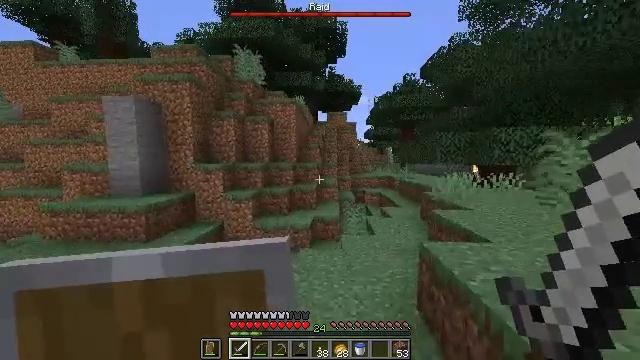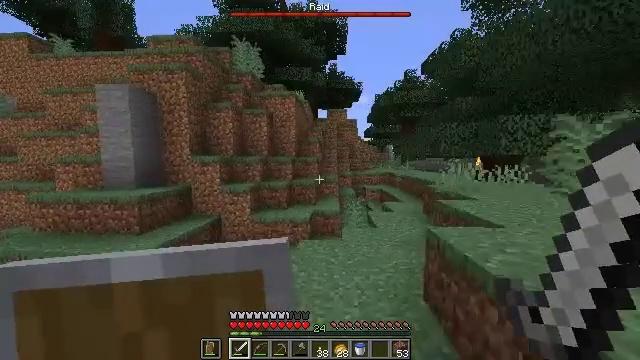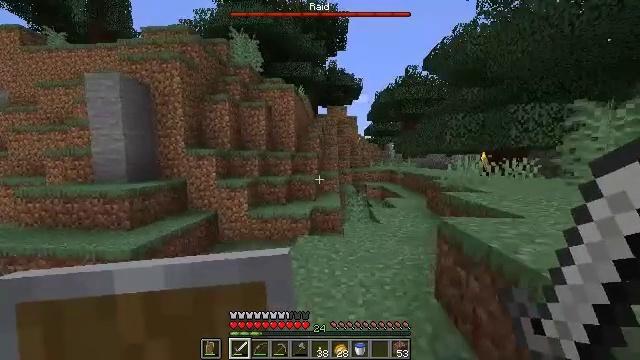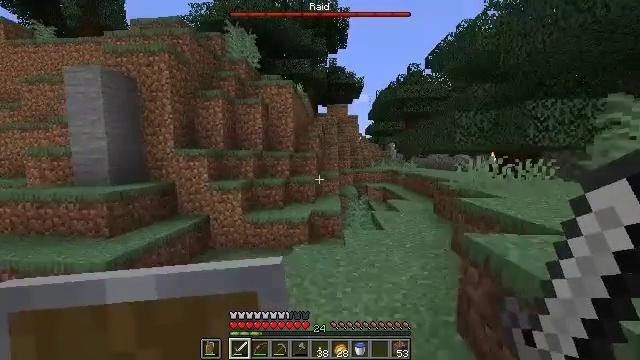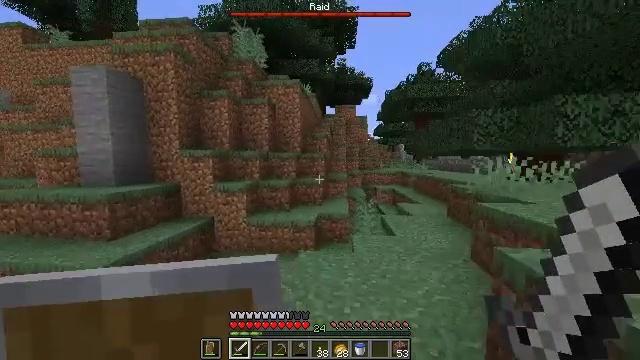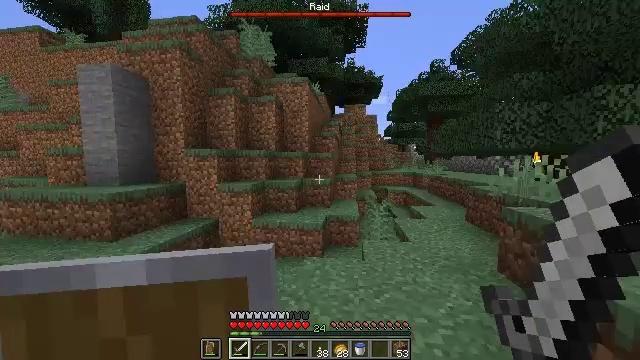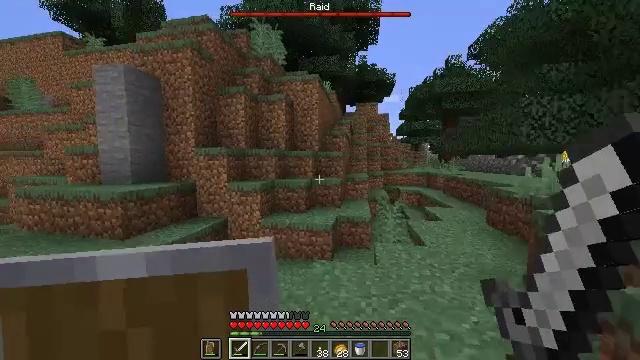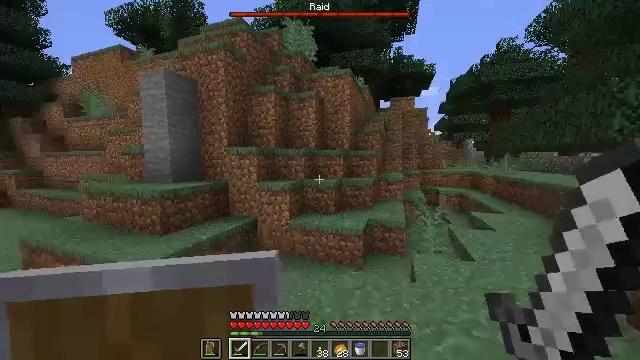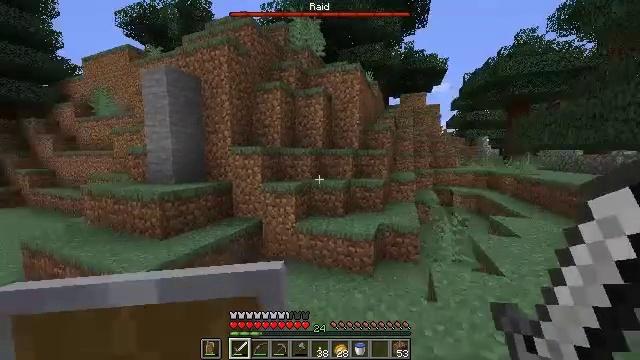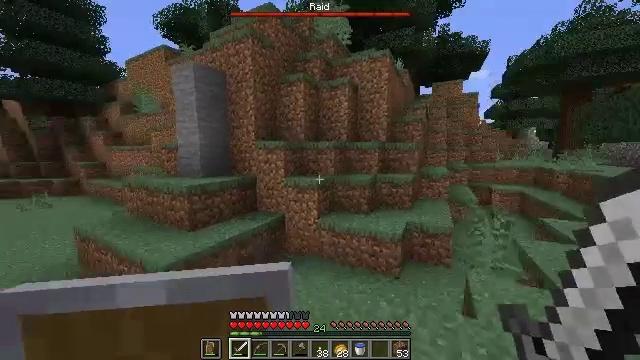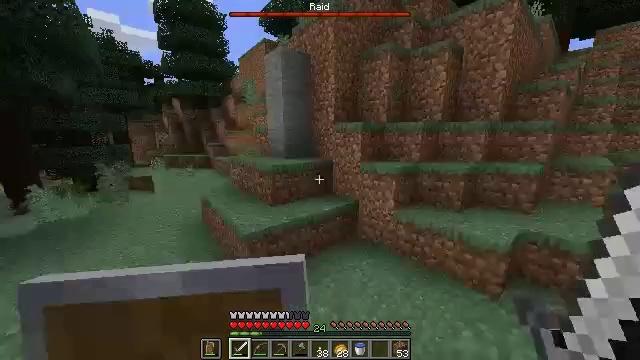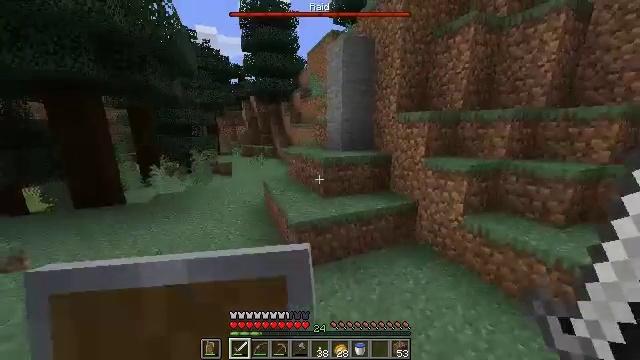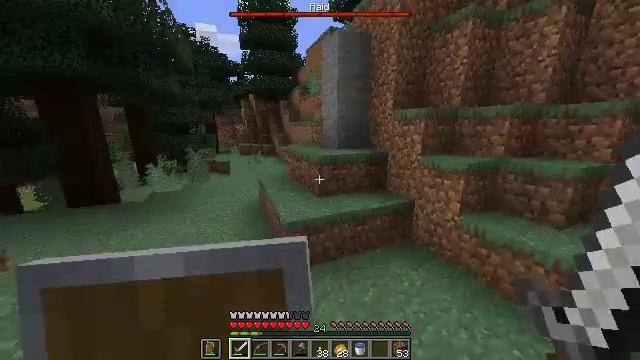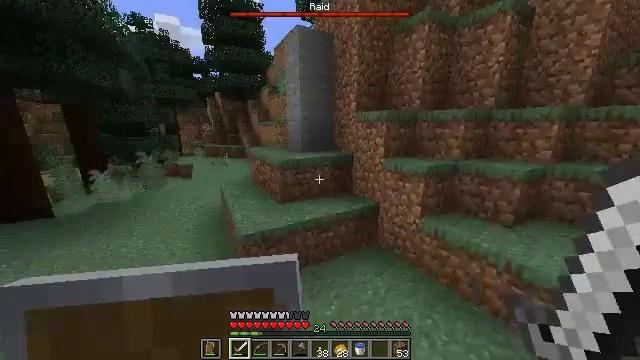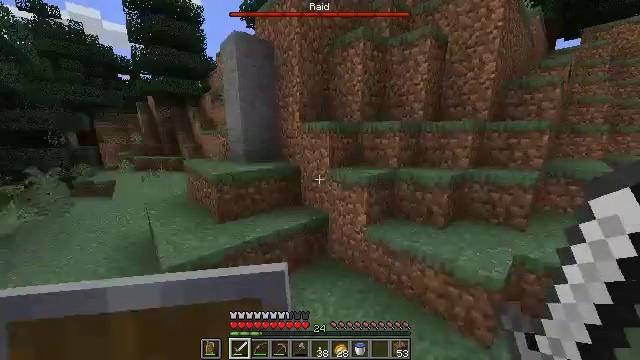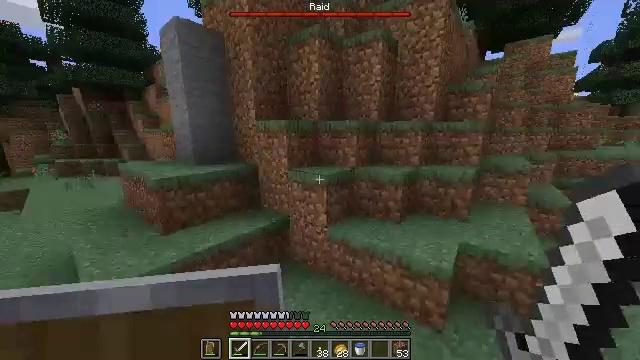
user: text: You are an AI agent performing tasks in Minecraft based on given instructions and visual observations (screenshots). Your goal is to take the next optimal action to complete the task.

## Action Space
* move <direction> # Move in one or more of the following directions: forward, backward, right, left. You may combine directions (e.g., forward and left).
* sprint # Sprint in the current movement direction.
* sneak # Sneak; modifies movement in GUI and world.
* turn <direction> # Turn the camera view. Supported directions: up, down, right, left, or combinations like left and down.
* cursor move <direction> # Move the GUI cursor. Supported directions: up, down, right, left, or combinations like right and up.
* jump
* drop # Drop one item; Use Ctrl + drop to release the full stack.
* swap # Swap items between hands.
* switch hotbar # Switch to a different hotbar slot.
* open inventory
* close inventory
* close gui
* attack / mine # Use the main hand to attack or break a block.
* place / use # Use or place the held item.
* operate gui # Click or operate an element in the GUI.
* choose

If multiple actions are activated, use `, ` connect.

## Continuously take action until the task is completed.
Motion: motion action
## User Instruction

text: Break the grass block.
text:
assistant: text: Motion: move forward
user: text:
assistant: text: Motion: move forward
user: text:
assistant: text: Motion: move forward
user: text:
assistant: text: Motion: move forward, turn left
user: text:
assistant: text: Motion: move forward, turn left
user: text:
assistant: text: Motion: move forward, turn left
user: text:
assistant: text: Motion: move forward, turn left
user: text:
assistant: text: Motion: move forward, turn left
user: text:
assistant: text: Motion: move forward and move right, turn left and down
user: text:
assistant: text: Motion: move forward and move right, turn left and down
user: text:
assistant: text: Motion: move forward and move right, turn left and down
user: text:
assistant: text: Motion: move forward and move right
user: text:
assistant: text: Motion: move forward and move right, turn right
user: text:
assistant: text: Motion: move forward and move right, turn right and up
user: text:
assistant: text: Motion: move forward and move right, turn right
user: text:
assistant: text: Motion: move forward and move right, turn right and up, jump
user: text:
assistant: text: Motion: move forward, turn right and up, jump
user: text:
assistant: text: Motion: move forward, turn right, jump
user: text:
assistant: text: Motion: move forward, jump
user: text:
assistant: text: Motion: move forward
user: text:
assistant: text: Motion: move forward, turn right
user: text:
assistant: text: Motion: move forward, turn right
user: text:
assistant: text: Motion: move forward, turn right
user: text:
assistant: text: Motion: move forward, turn right
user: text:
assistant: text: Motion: move forward, turn right
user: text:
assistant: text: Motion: move forward
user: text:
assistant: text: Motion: move forward, jump
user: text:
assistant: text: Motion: move forward, jump
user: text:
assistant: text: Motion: move forward, jump
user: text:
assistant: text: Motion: move forward